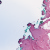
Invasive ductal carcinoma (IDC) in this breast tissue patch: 0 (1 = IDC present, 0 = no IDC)